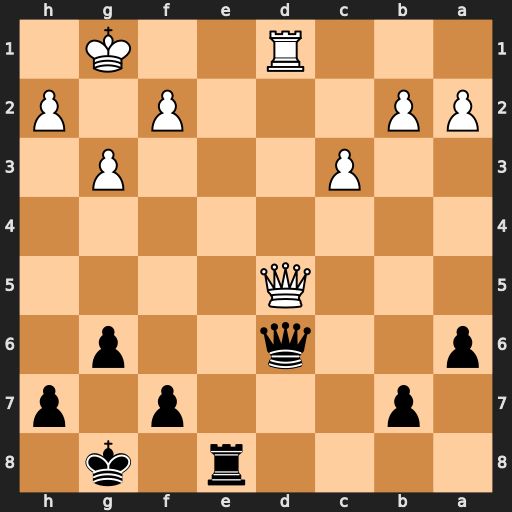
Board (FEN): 4r1k1/1p3p1p/p2q2p1/3Q4/8/2P3P1/PP3P1P/3R2K1
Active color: b
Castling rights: -
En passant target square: -
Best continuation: Re1+ Rxe1 Qxd5